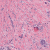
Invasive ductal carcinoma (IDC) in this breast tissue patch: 0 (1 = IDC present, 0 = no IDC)